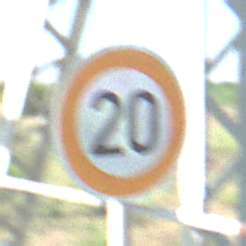
Verkehrszeichen: Geschwindigkeit20
Umgebung: Outdoor, Special
Tageszeit: MorningAfternoon
Wetter: Clear
Licht: Natural
Jahreszeit: NotSpecified
Kontrast: HighContrast